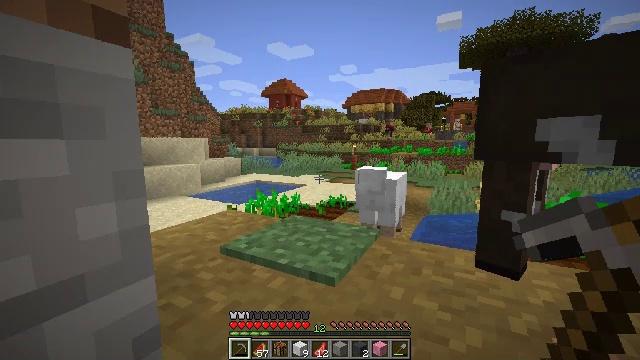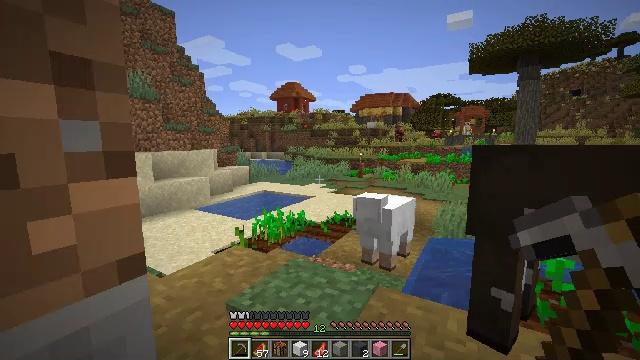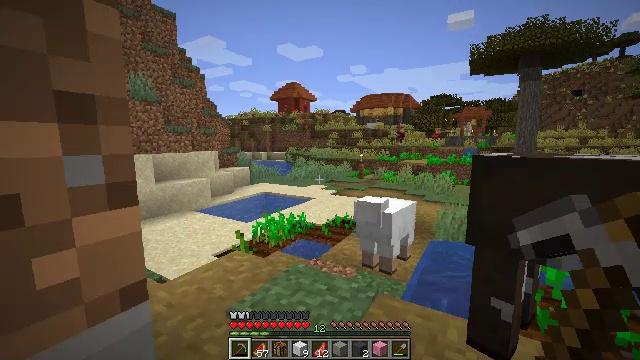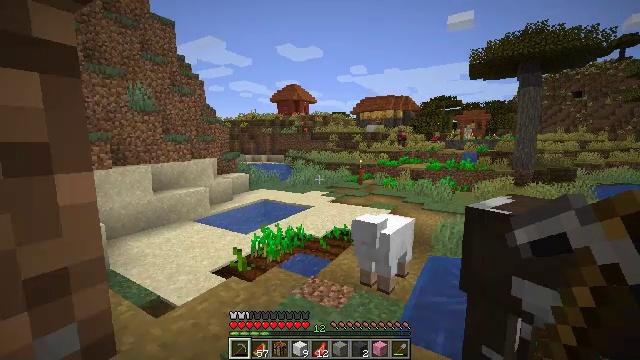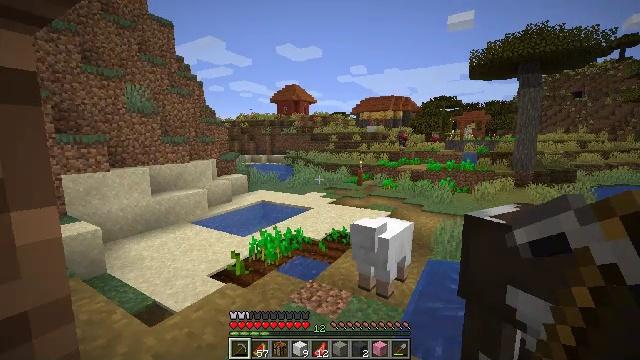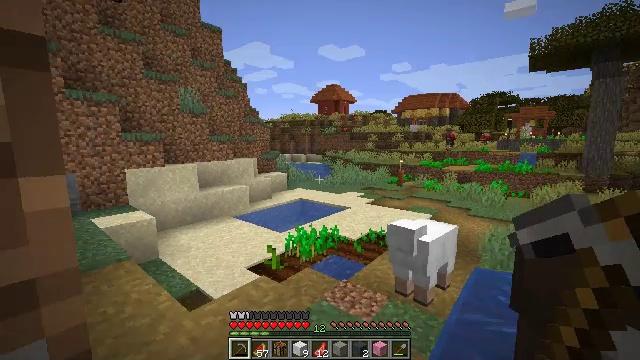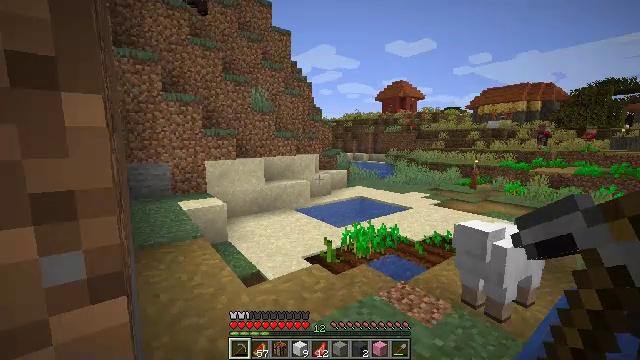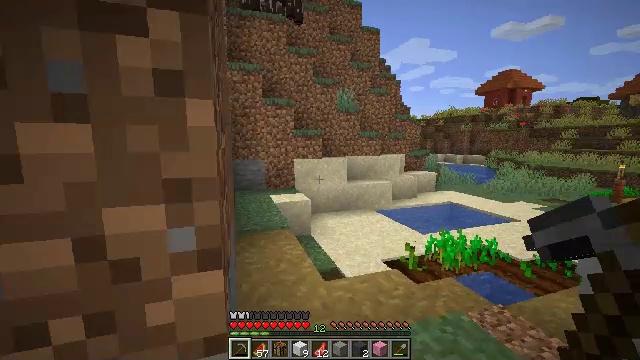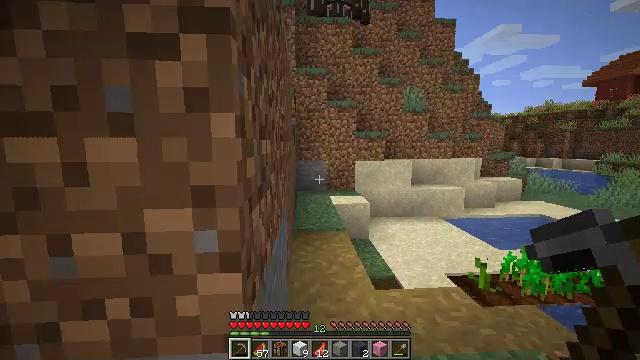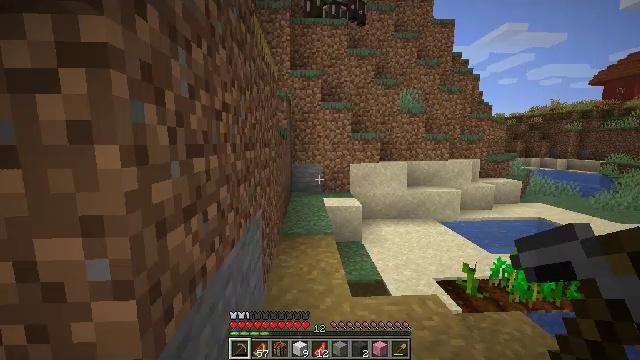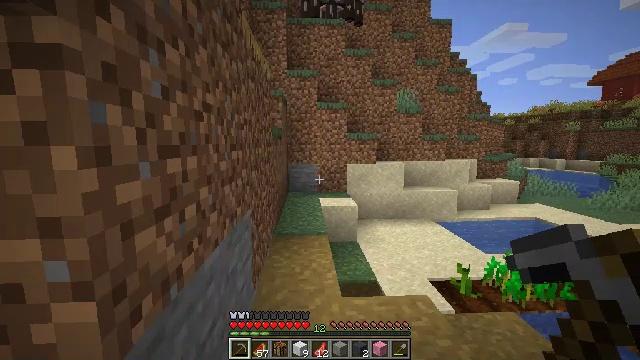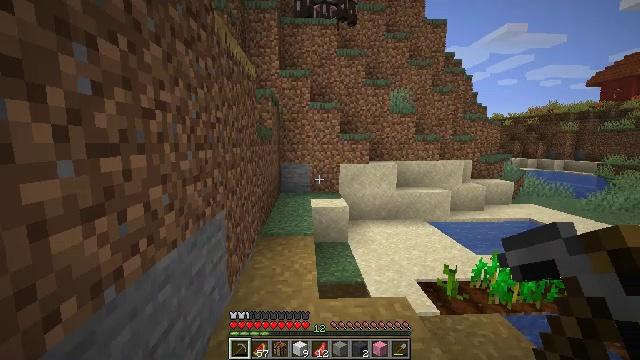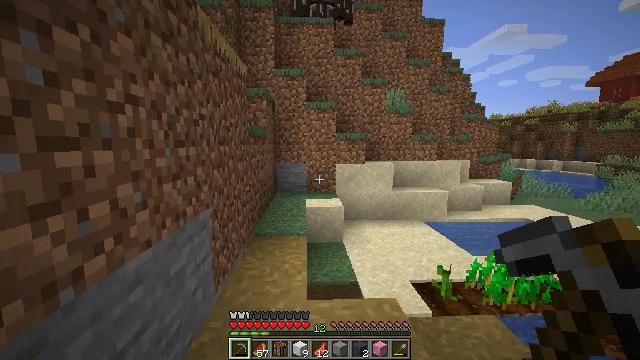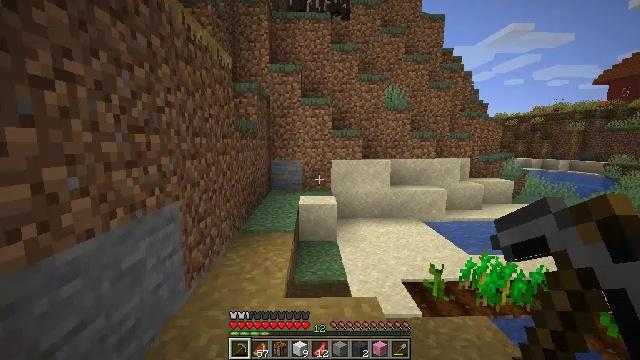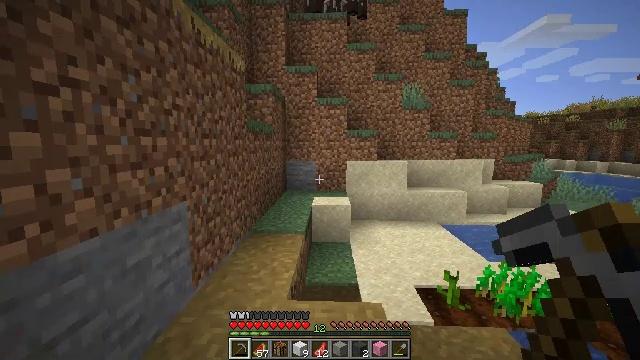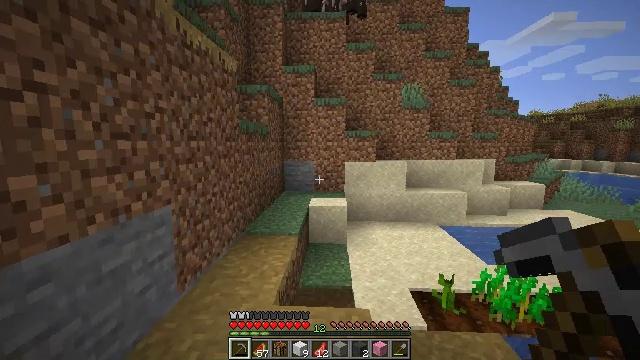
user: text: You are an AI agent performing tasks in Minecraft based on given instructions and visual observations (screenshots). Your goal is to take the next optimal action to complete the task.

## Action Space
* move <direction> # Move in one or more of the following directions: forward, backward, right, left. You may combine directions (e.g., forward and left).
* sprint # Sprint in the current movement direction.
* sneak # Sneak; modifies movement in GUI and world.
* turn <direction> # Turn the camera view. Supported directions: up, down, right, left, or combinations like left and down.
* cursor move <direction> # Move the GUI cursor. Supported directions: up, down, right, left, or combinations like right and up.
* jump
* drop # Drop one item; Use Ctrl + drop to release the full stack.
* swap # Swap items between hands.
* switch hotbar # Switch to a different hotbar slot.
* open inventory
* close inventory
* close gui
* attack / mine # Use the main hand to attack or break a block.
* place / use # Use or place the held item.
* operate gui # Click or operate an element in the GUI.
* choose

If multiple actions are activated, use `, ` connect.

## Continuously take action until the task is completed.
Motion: motion action
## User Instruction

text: Mine the white wool block.
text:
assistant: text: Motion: move forward and move right, turn left, jump
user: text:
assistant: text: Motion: move forward and move right, jump
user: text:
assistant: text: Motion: move forward and move right, jump
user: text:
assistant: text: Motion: move forward and move right, jump
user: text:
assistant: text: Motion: move forward and move right, turn left, jump
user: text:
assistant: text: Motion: move forward and move right, turn left
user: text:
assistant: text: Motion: move right, turn left
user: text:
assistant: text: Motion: move right, turn left
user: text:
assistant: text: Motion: move right
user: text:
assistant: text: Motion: move right
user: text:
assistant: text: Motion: move forward and move right
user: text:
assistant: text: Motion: move forward and move right
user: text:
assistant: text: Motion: move right
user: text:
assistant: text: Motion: move right, turn left
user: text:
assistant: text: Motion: move forward and move right
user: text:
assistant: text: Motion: move forward
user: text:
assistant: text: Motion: move forward
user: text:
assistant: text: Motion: move forward
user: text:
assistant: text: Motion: move forward
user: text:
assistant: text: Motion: move forward
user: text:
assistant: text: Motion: move forward
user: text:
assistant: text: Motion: move forward, turn right and down
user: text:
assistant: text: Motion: move forward, turn right and down, jump
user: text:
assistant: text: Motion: move forward, turn right and down, jump
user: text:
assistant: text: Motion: move forward, turn right and down, jump
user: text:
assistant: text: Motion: move forward, jump
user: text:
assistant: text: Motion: move forward, jump
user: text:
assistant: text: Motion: move forward and move right, jump
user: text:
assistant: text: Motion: move forward and move right, jump
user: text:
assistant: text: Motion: move forward and move right, jump